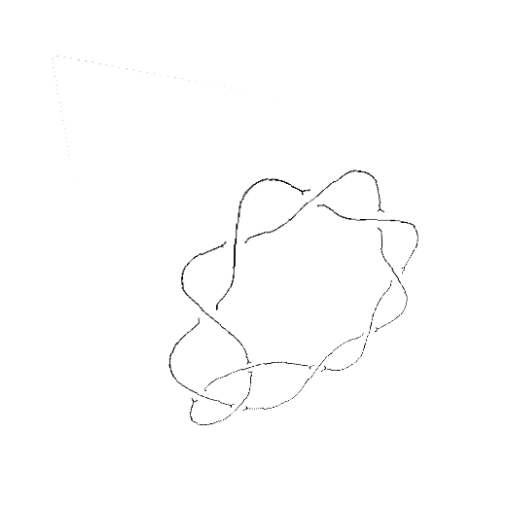
Crossing number: 10